Field crop: tomato
Growth stage: 1
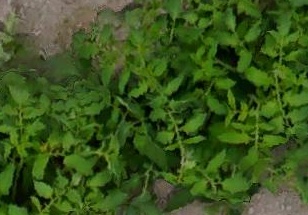
Species: tomato